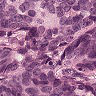
Metastatic tissue present: yes